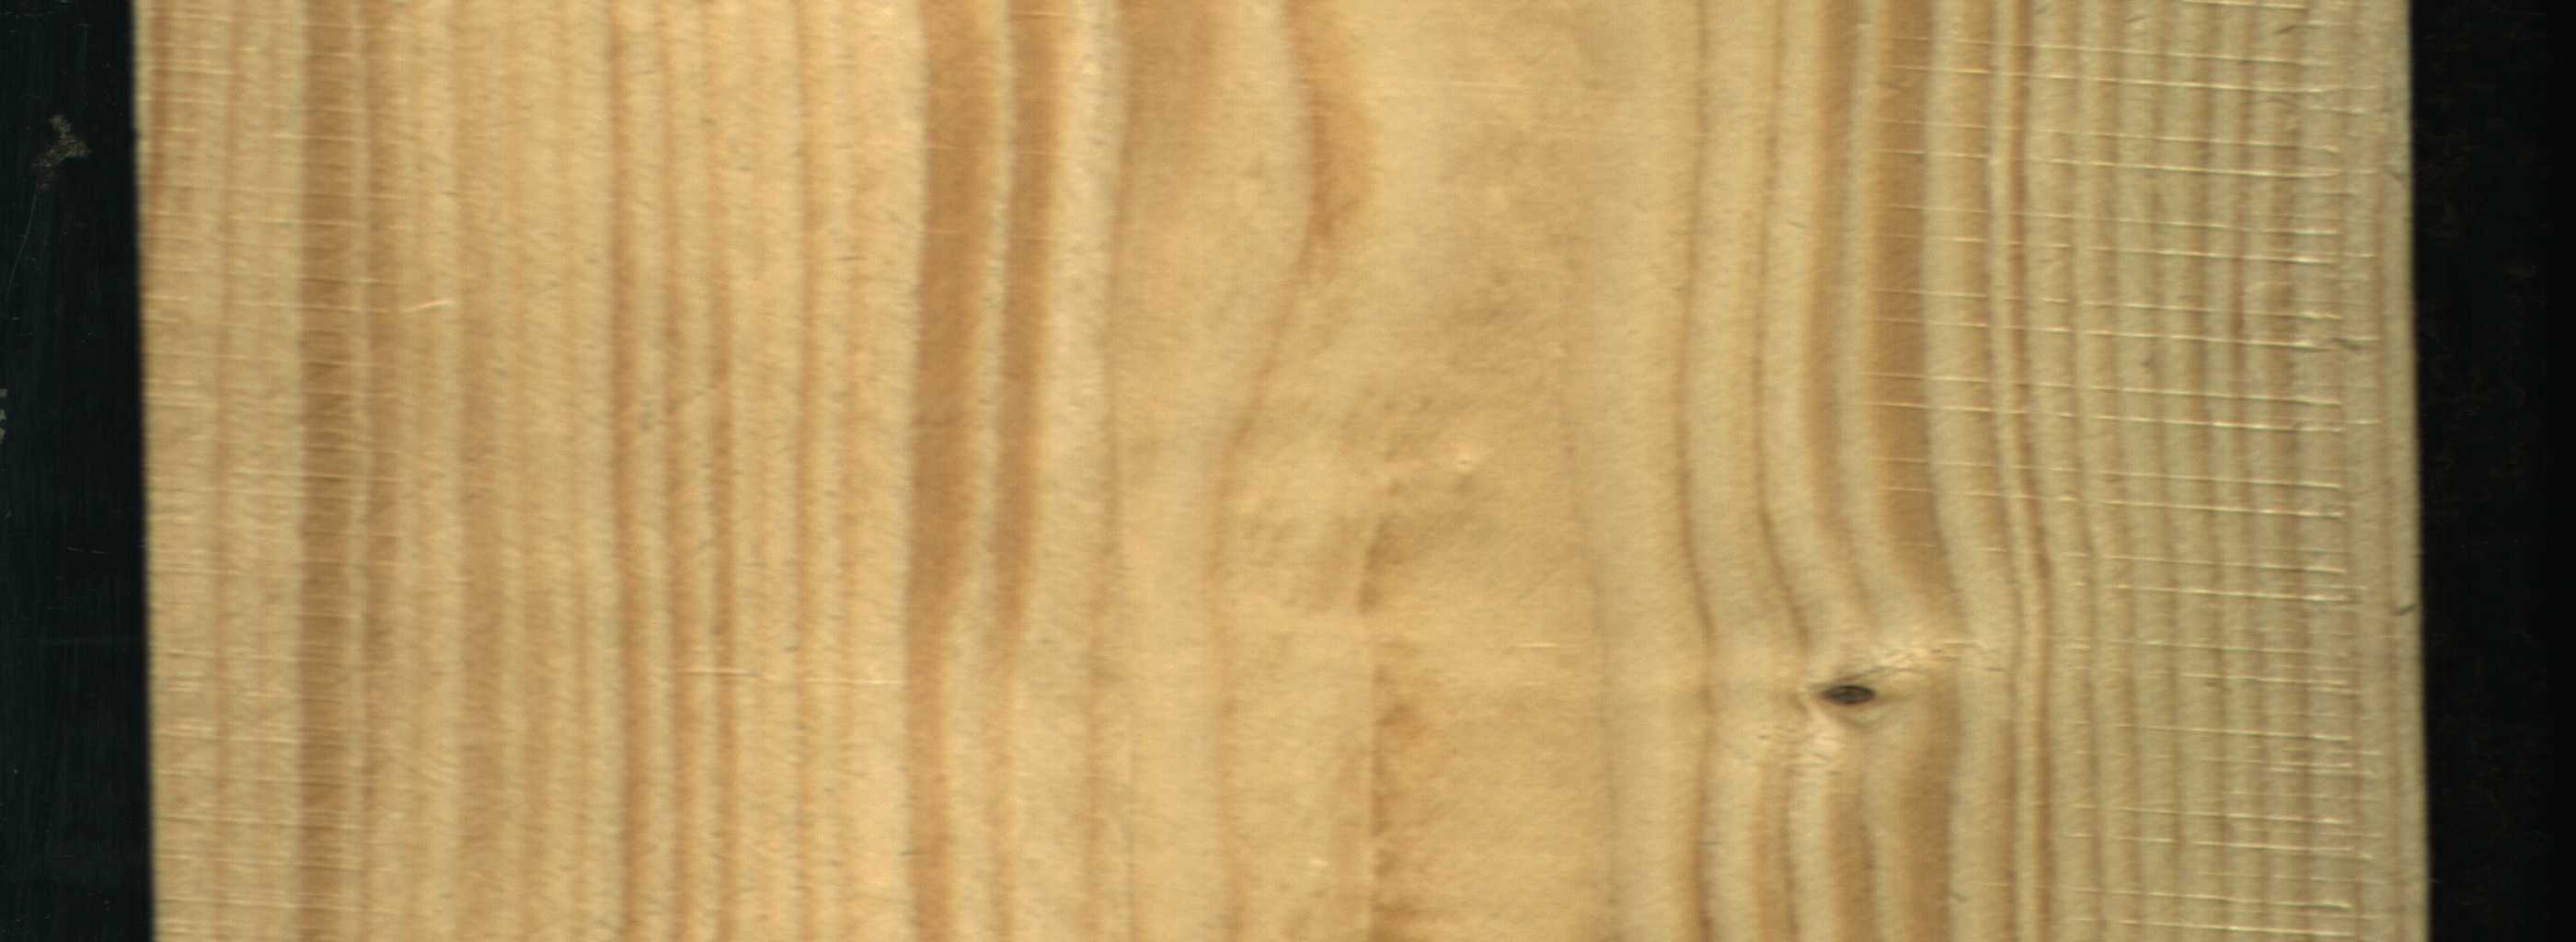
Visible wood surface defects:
Live_Knot